Question: Is this a right way to show the UML class diagram for the below code
'''
public class Test {
Map<String, Map<String,Double>> bestOutput;
private Obj[] testMethod(Weight[][] input) {
}
}
'''
I have a Test class and I also have Obj class and Weight class.

Is this class diagram correct for the above mentioned code snippets?
Thanks in advance
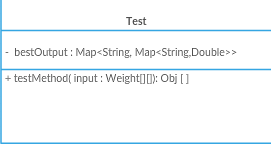
Answer: > Is this class diagram correct for the above mentioned code snippets?
yes this is correct, and fortunately allowed by the tools
---
I profit of that question to also show the representation of the parameterized classes and the binding classes, if I use your example that can be :
<URL>
even if in C++ we do for instance 'typedef Map<String, Double> String2Double;' rather than 'class String2Double : public Map<String, Double> { ... };' (in BoUML to stereotype the class '<<typedef>>' produces that definition by default)